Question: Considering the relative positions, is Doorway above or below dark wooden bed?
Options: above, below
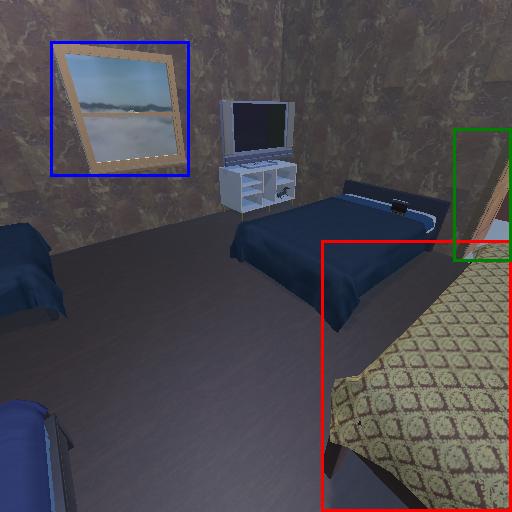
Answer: above